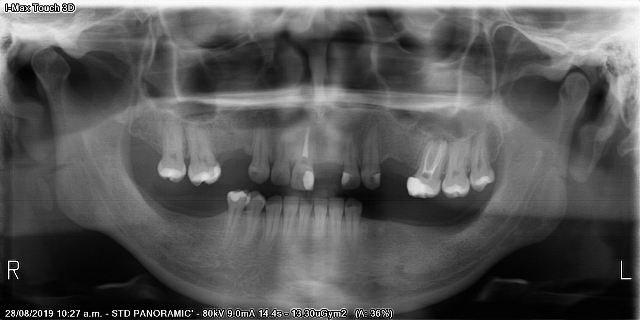
adult